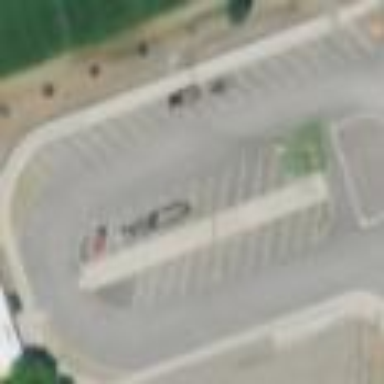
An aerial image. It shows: Parking area.